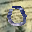
Label: 0